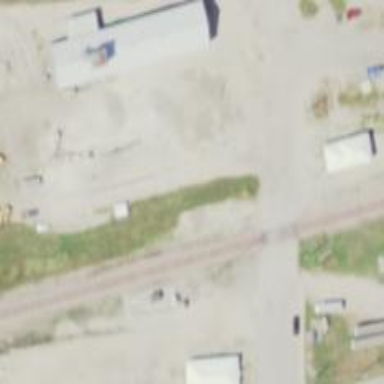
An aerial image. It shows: Abandoned railway siding.